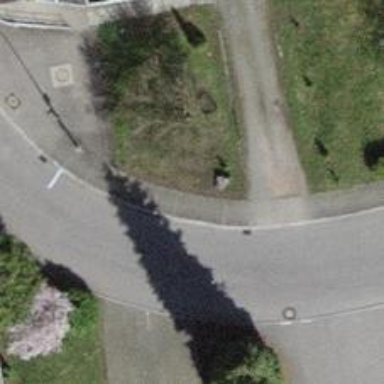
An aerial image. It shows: Bus stop with platform for public transport.